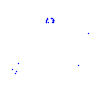
Particle: kaon